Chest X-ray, PA view. Patient: 57 years old, sex M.
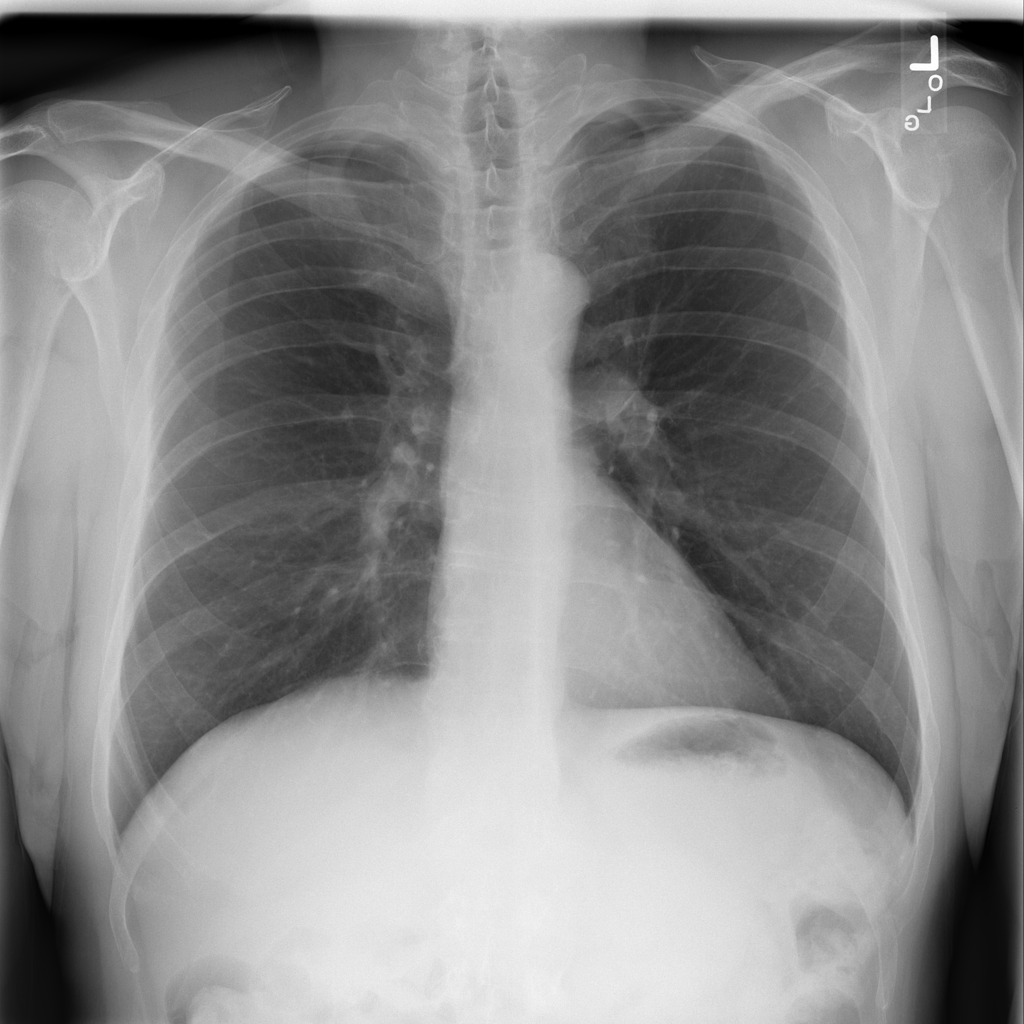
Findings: No Finding